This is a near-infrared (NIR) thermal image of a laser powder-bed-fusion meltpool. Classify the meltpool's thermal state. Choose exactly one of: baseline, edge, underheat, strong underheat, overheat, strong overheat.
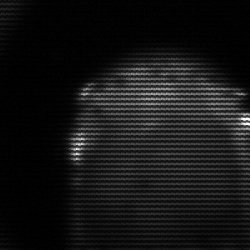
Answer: edge